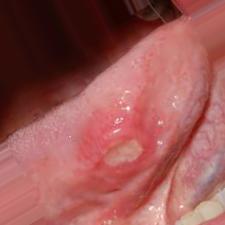
Condition: Mouth Ulcer